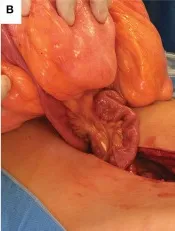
Images of the gross specimen. (B) The lipoma was connected to a single pedicle of mesentery accompanied by a loop of small bowel entering through the mass.
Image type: medical_photograph (other_medical_photograph)